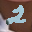
Label: 2